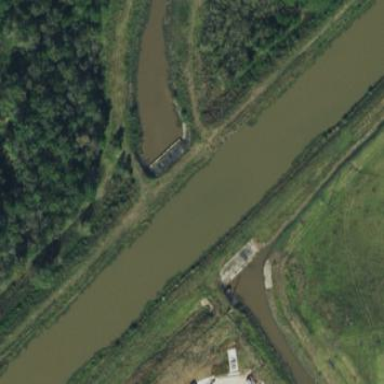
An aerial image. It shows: Tunnel underpassing drain waterway.